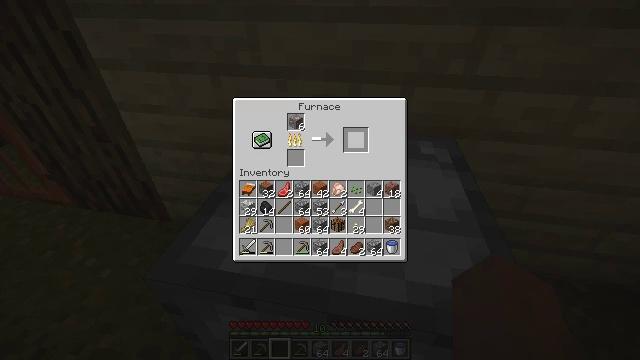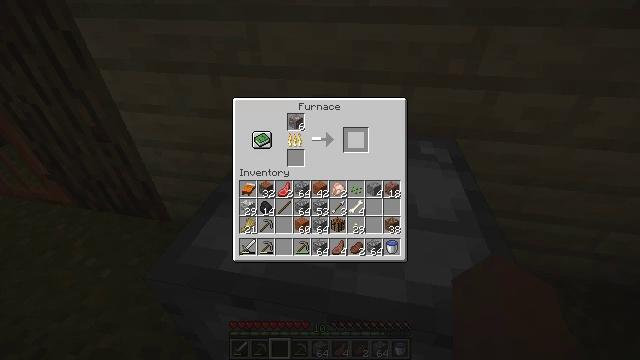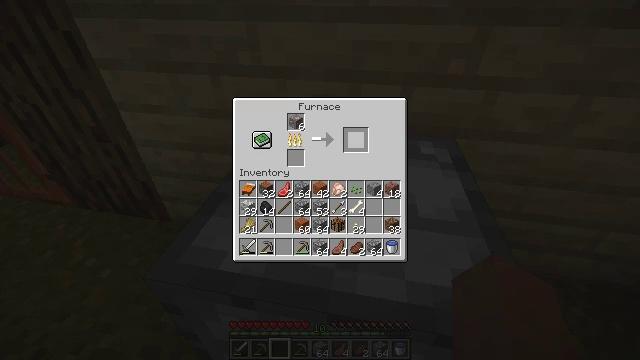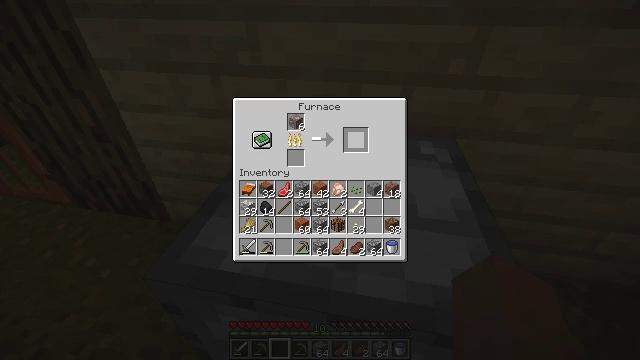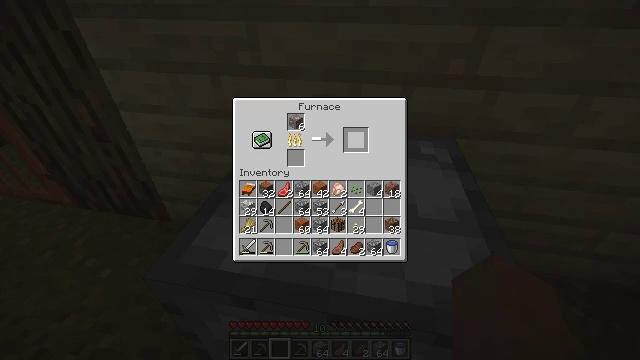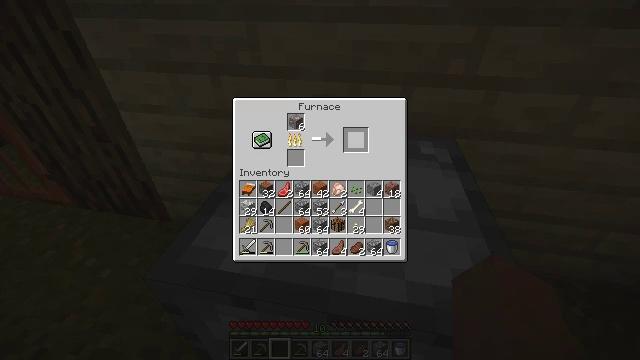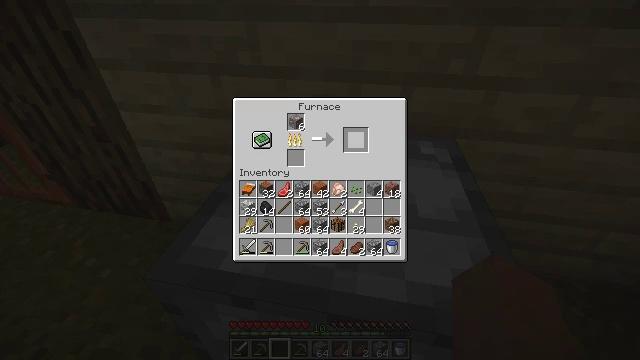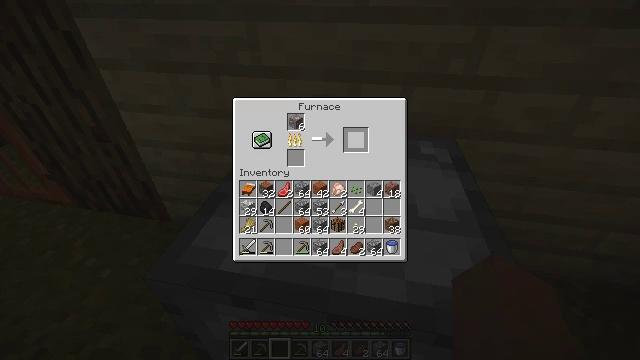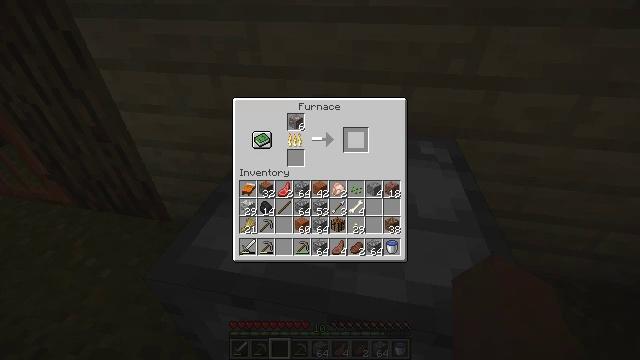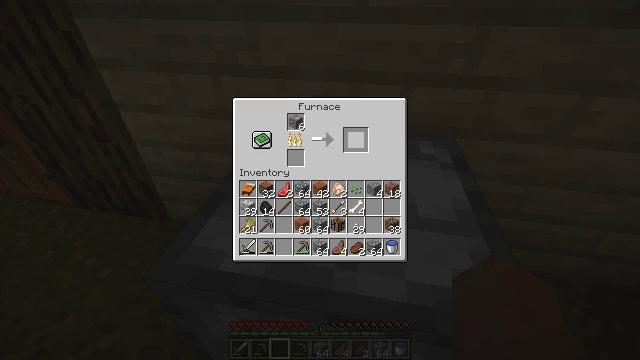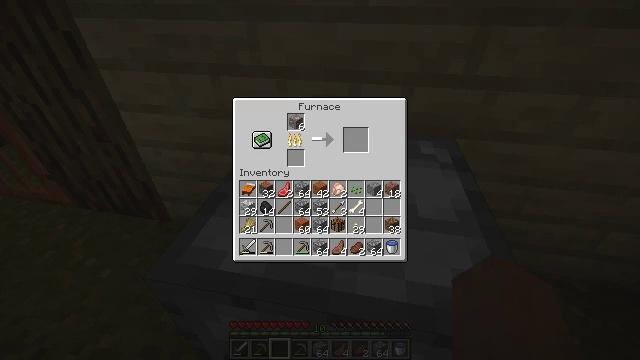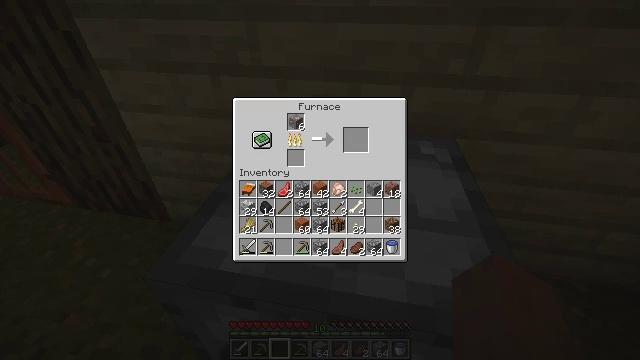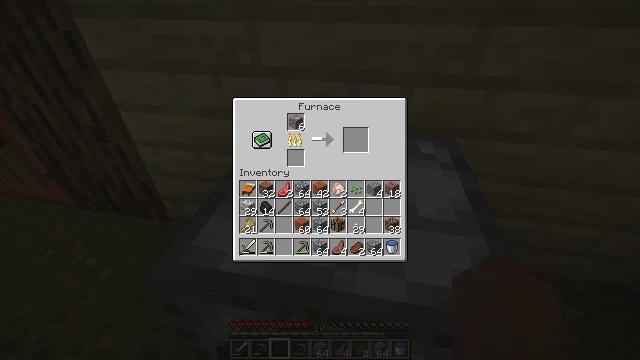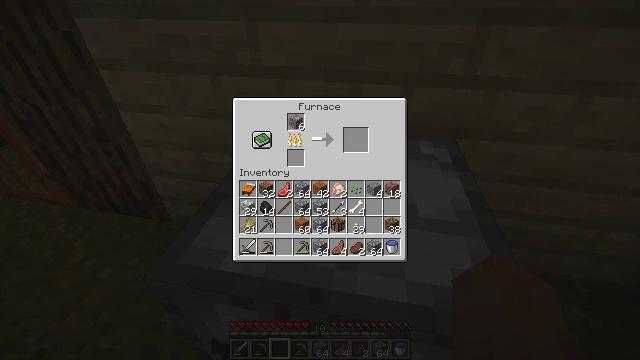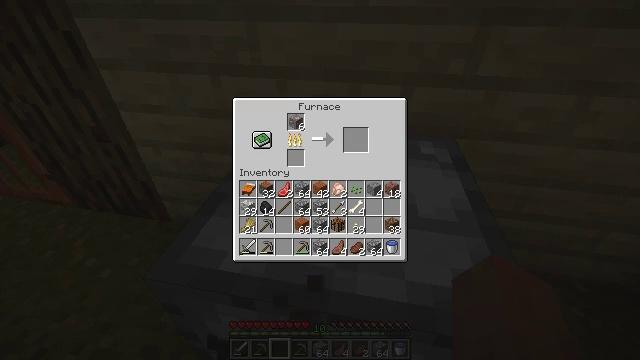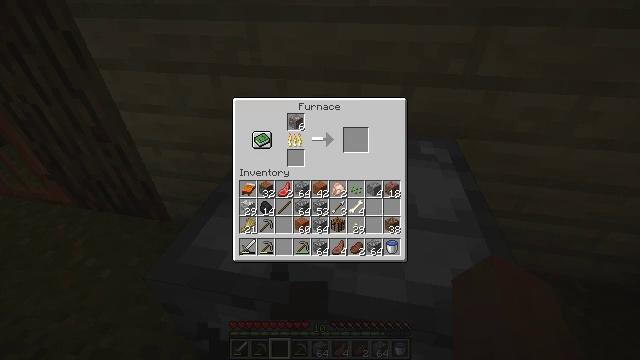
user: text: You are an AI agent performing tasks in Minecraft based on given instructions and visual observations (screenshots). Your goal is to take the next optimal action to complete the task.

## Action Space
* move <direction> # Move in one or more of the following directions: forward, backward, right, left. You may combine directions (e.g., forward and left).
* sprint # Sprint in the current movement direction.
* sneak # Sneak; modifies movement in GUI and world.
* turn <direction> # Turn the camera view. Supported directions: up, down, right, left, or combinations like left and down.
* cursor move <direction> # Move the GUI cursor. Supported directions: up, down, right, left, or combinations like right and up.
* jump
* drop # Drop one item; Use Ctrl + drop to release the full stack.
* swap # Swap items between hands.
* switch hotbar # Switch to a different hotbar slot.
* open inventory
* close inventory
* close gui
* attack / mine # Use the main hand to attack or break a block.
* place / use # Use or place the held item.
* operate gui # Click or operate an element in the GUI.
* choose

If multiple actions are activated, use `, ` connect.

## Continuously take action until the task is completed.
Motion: motion action
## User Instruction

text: Open the crafting table to make an acacia button.
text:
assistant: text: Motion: no_op
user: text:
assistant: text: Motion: no_op
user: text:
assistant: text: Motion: no_op
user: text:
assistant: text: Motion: no_op
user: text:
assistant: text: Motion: no_op
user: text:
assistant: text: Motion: no_op
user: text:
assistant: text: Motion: no_op
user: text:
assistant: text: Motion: no_op
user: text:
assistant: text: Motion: no_op
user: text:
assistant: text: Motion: cursor move left
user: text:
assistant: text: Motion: no_op
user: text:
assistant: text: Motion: cursor move left
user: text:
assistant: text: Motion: no_op
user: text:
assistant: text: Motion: no_op
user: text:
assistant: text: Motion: cursor move up
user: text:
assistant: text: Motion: no_op
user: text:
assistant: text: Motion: no_op
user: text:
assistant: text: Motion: no_op
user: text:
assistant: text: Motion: no_op
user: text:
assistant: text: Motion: cursor move up
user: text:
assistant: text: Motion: no_op
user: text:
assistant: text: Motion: no_op
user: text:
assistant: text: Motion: no_op
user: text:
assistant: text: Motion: no_op
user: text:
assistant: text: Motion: no_op
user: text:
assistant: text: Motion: no_op
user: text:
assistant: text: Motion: no_op
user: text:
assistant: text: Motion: no_op
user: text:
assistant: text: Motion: no_op
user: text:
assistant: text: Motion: no_op